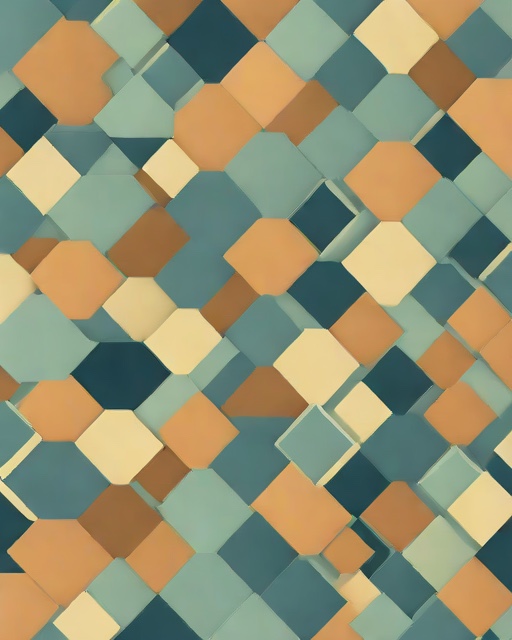
Category: Thank You